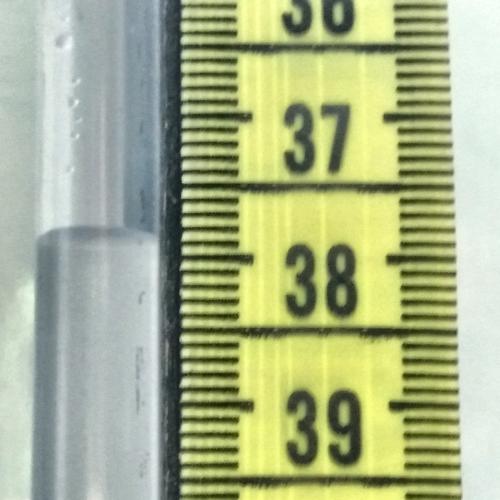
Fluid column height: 37.8 cm